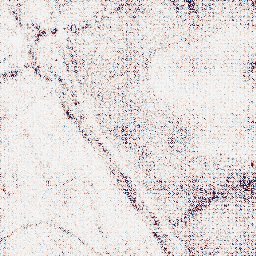
Category: wavelet
Decomposition family: wavelet_dwt
Decomposition parameters: wavelet: db8
level: 1
Upsampling method: regularized
Upsampling parameters: scale: 4
lambda_reg: 0.1
Upsampling scale: 4